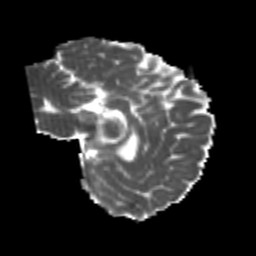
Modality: MD
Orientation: sagittal
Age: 22
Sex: female
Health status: healthy
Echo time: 0.074 s